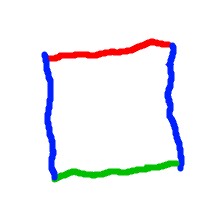
Shape: square